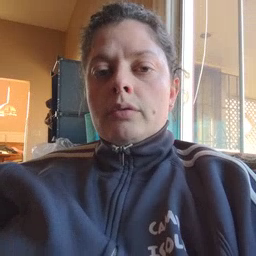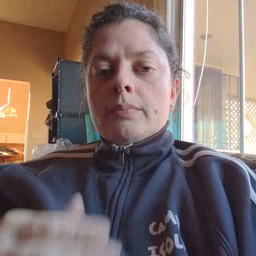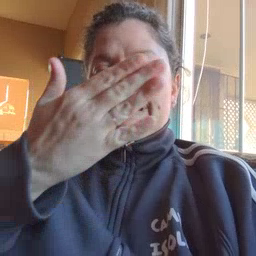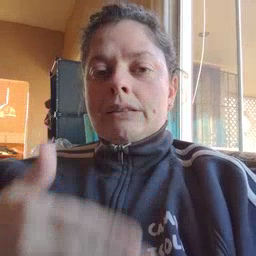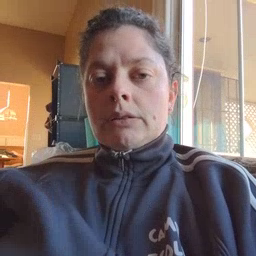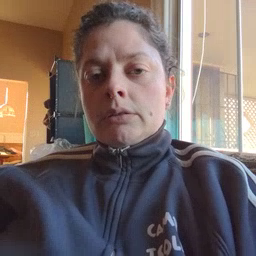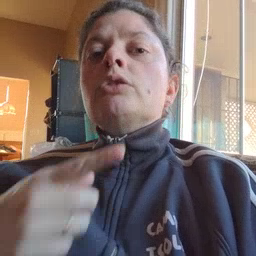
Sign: mitten